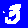
Digit: 3